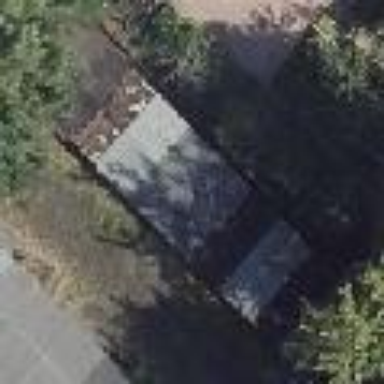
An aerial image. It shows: Group of garages.